Interaction volume radius: 5 \u00c5
Interaction volume height: 15 \u00c5
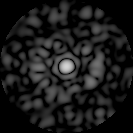
Disorder parameter: 0.8209